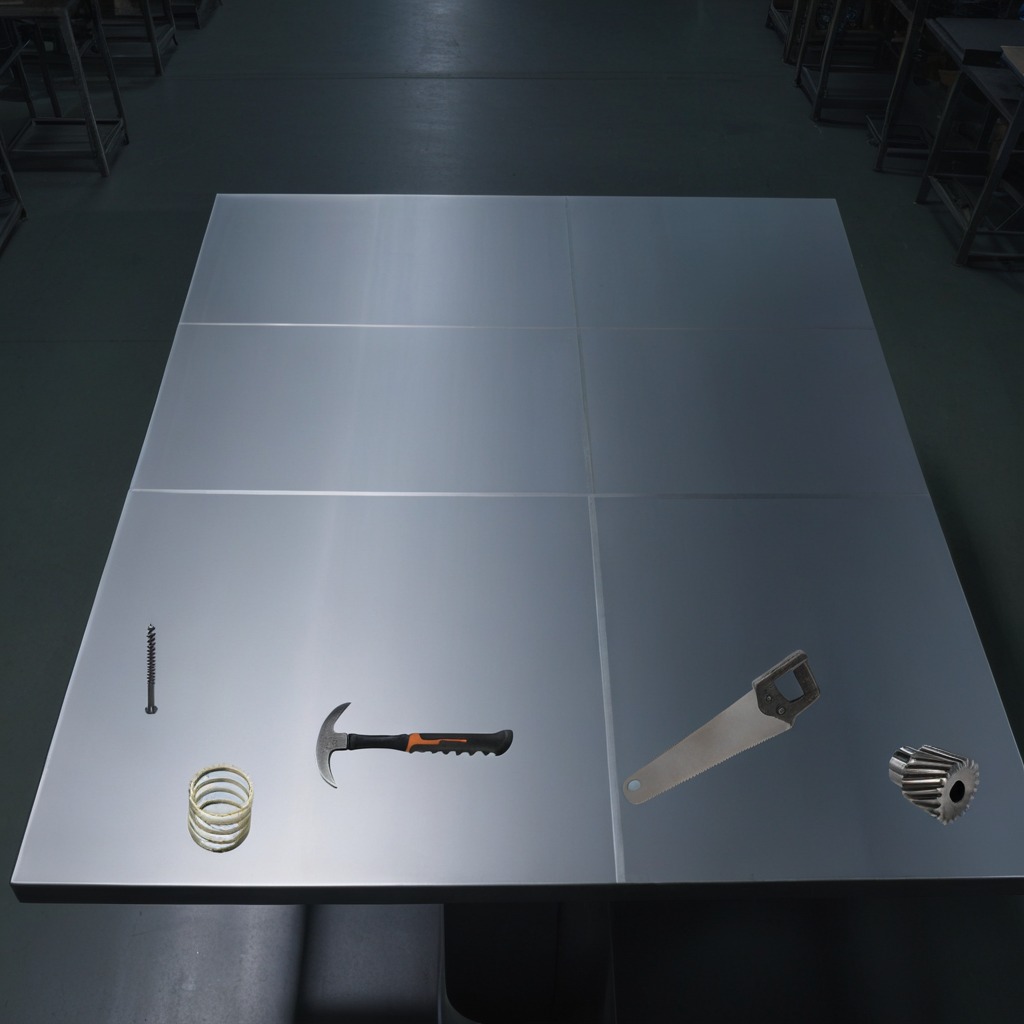
A steel gear with teeth, a hammer, a metal machine screw, a coiled metal spring, and a handheld metal saw are lying on the tabletop.